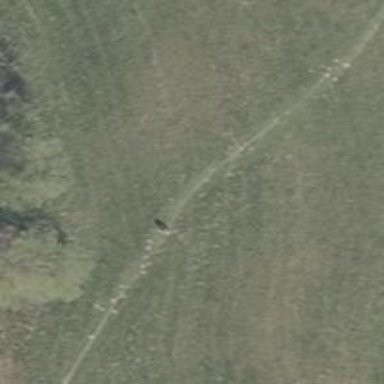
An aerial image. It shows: Footway covered with grass.